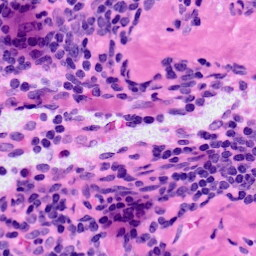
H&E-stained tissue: LymphNode